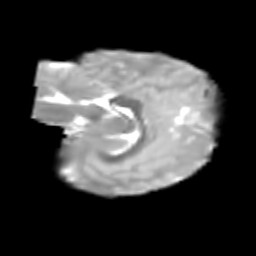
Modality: T2w
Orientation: sagittal
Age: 6
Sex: female
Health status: healthy